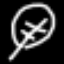
Label: leaf